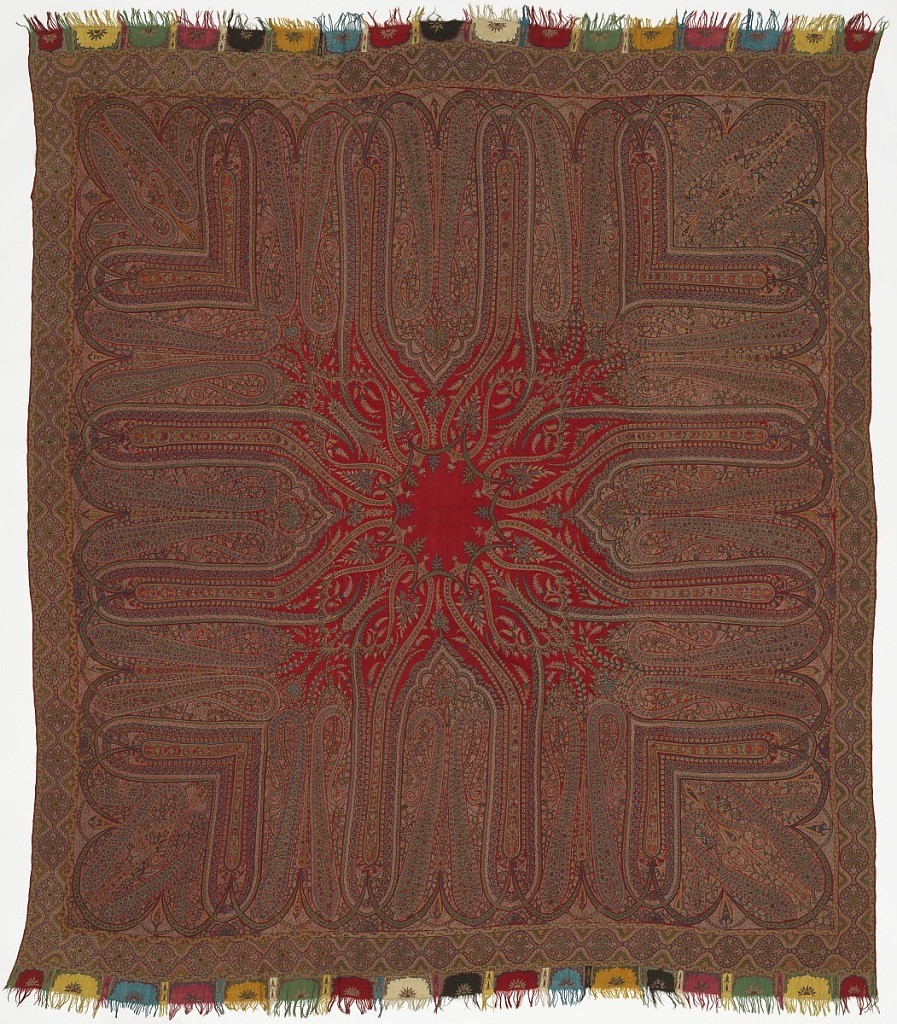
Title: Shawl
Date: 1855–1875
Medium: wool Technique: embroidered on 2/2 twill weave; pieced together Label: wool embroidery on wool 2/2 twill weave; pieced together
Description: Red shawl with a dense arrangement of elongated paisley and floral motifs.